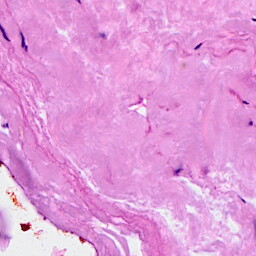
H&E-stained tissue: Breast